Field crop: maize
Growth stage: 2
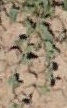
Species: convolvulus